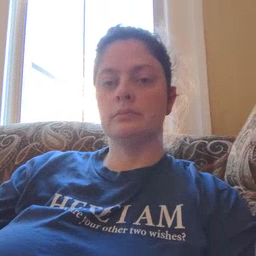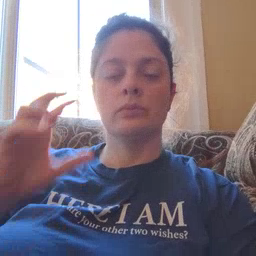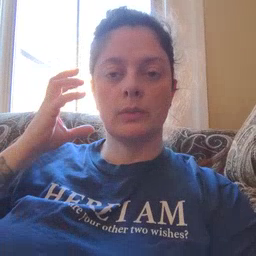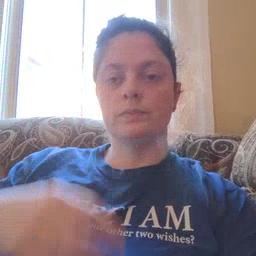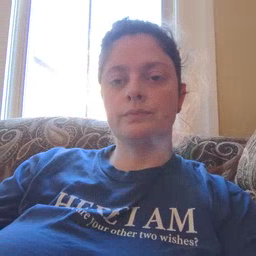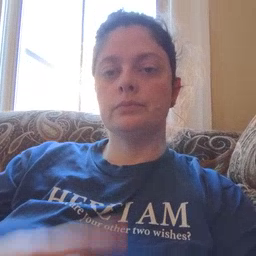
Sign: radio